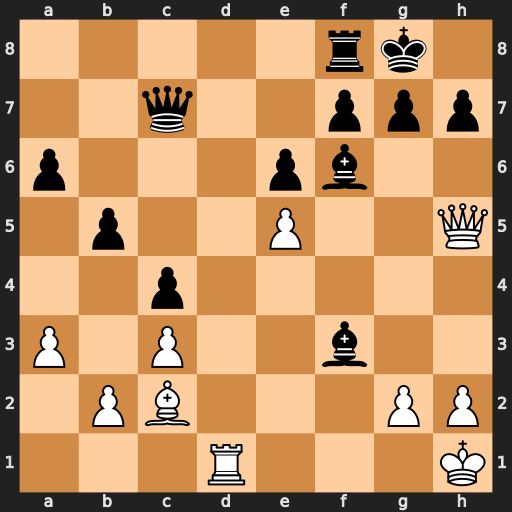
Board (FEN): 5rk1/2q2ppp/p3pb2/1p2P2Q/2p5/P1P2b2/1PB3PP/3R3K
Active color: w
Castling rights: -
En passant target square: -
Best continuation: Qxh7#